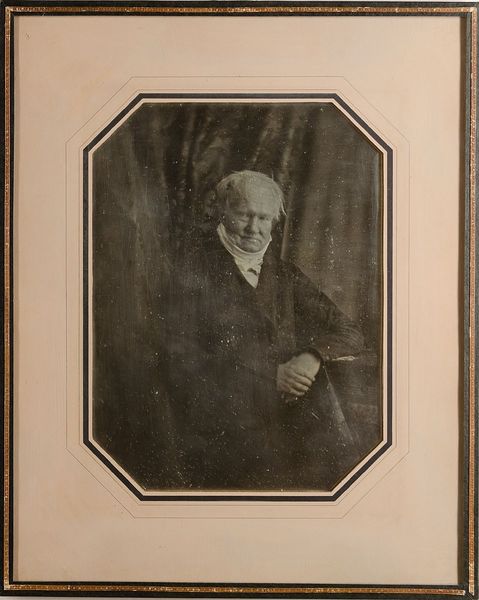
Titel: Alexander von Humboldt (1769-1859)
Künstler: Hermann Biow
Standort: Hamburg
Institution: Museum für Kunst und Gewerbe Hamburg
Schlagwörter: mann, portrait, figur, person, foto, fotografie, photographie, photo, lichtbild, daguerreotypie, historische, bildwerke, angewandte und bildende kunst, hessische systematik, porträt, persönlichkeit, porträtfotografie, porträtphotographie, hüftbild